Aerial crown-view tile of a tropical tree (Barro Colorado Island, Panama), acquired 20250217:
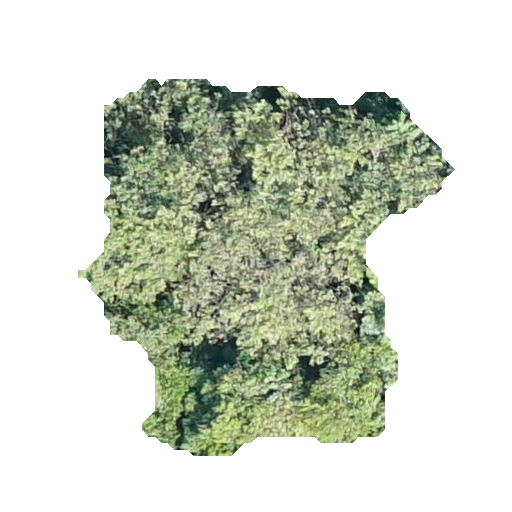
Species: Apeiba tibourbou
GBIF accepted scientific name: Apeiba tibourbou
Crown area: 143.724 m²